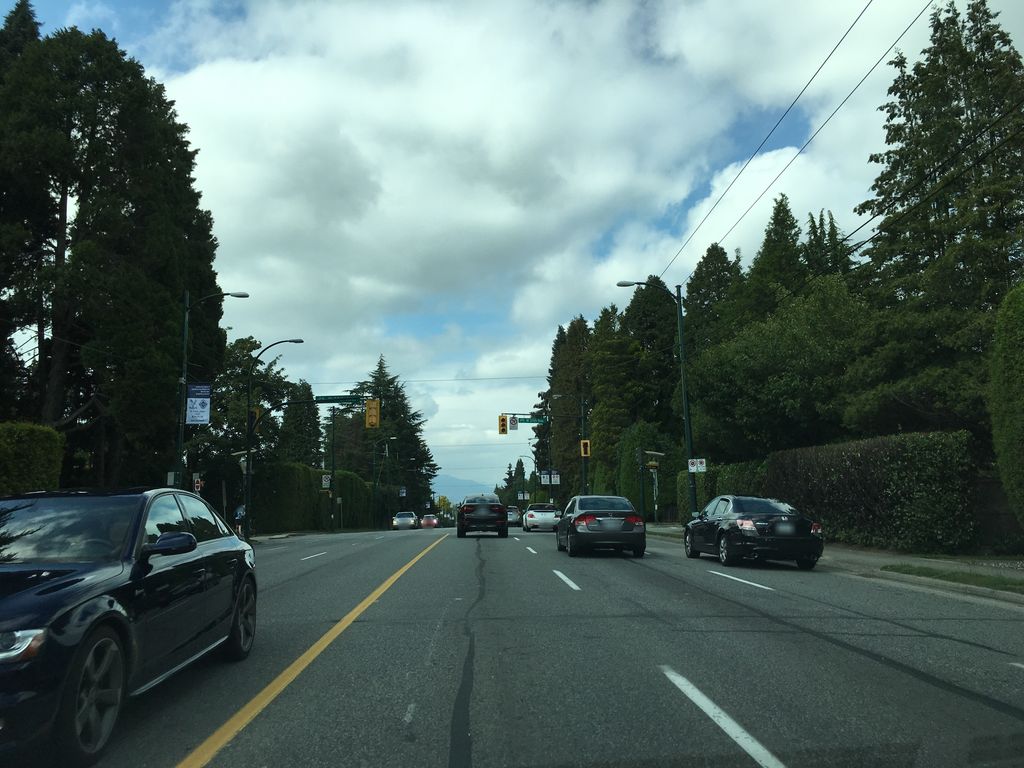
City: vancouver